Question: I have 2 column, 'start_date' and 'end_date' which contains a date and time with "'yyyy-MM-dd H:mm:tt'" format. At my program, I wanna query with this logic:
If current_date is between start_date and end_date, return 'True'. But the start_date and end_date is not static. Variety of value for each column.
?
Answer for Alex:

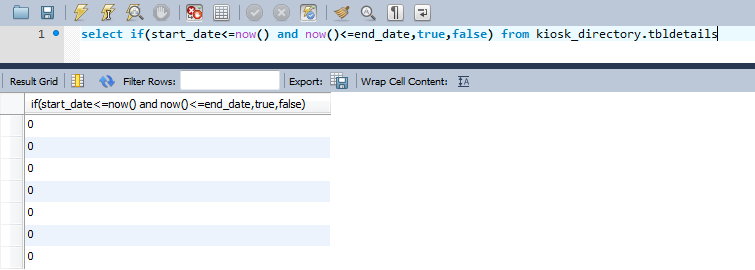
Answer: '''
select if(start_date<=now() and now()<=end_date,true,false) from table
'''
You will get '1 (true)' or '0 (false)'.